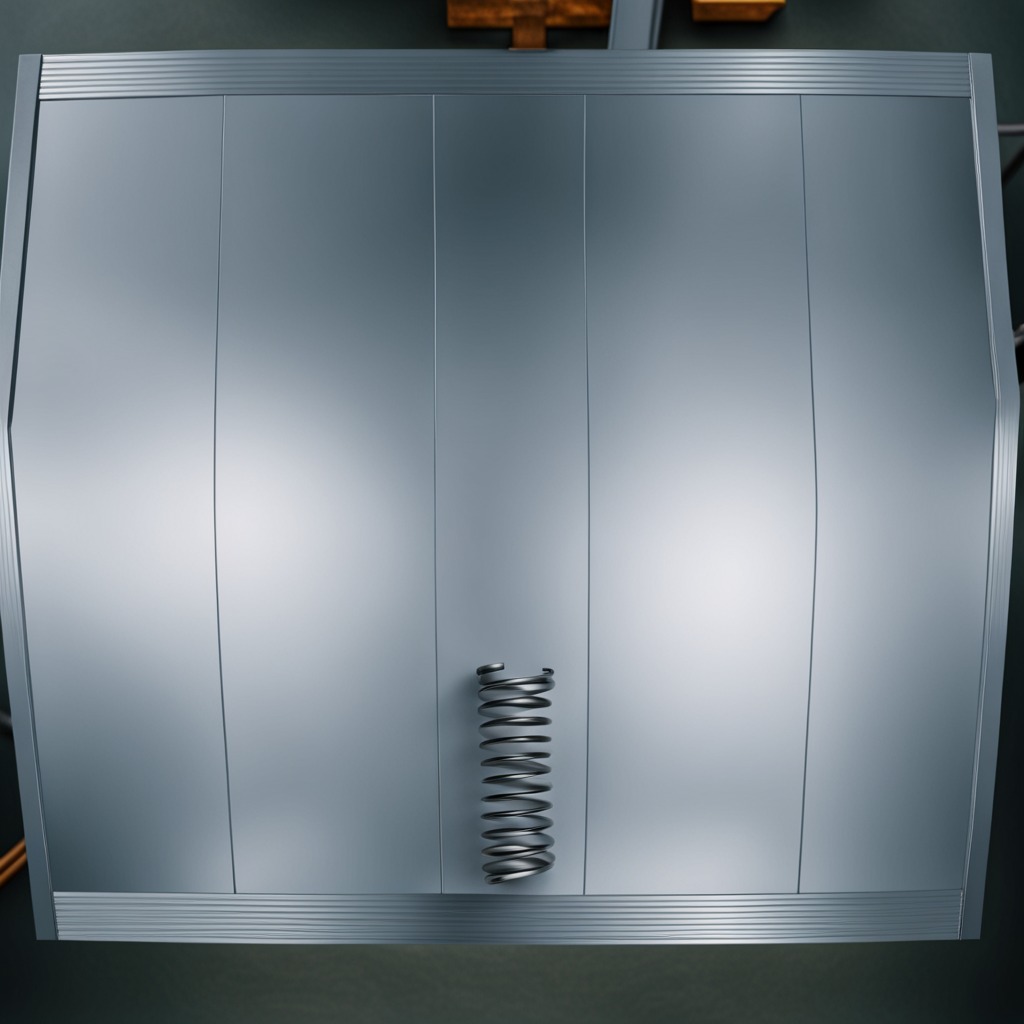
A coiled metal spring lies on the toolbox surface.